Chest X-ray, PA view. Patient: 48 years old, sex F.
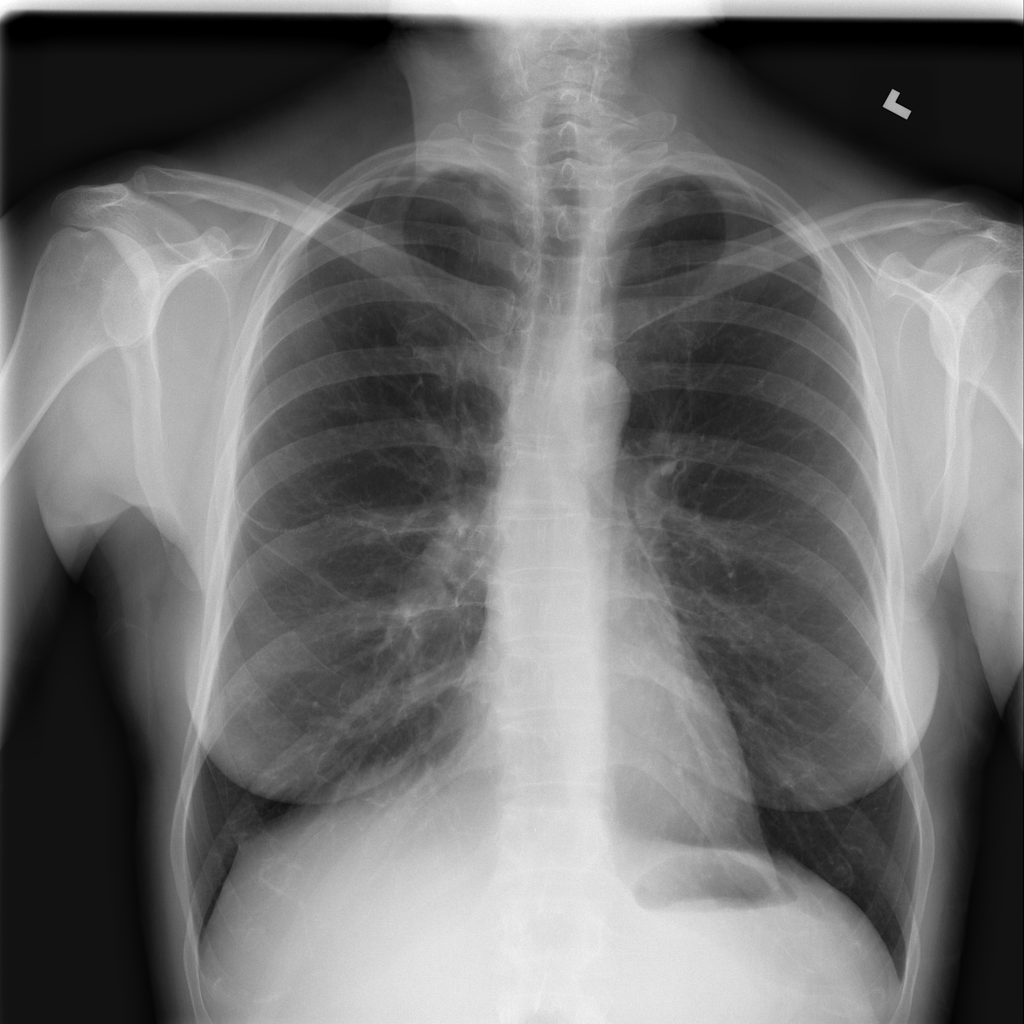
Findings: No Finding